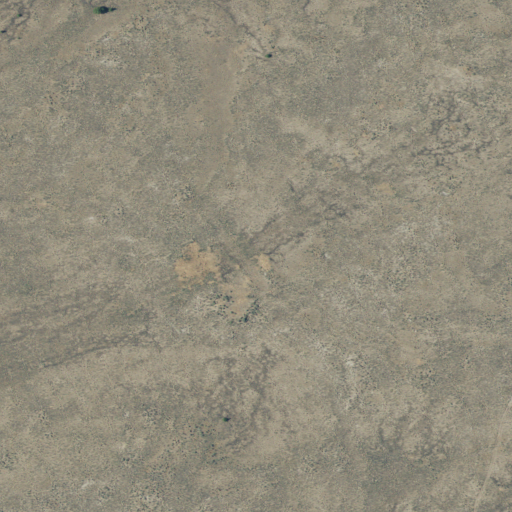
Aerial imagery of plain(s) in Oregon named Wheeler Flat containing only shrub